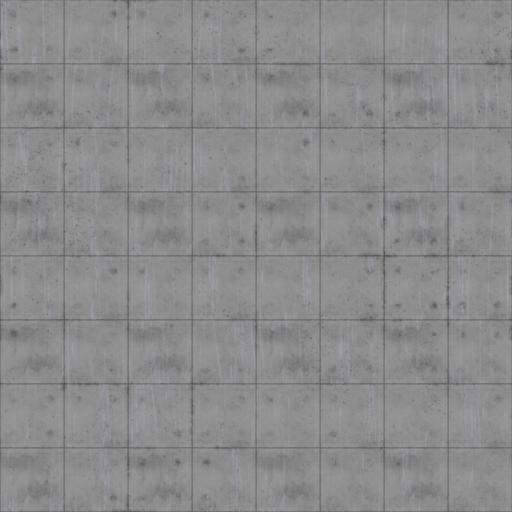
Tags: concrete flat pattern smooth tiled tiles